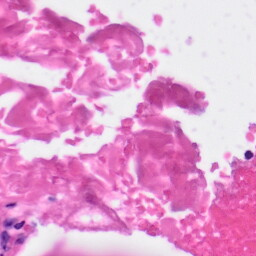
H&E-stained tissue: Skin